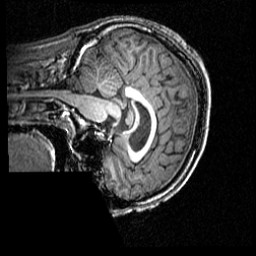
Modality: T1w
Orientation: sagittal
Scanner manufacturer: ge
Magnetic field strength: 3 T
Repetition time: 0.009048 s
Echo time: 0.001844 s